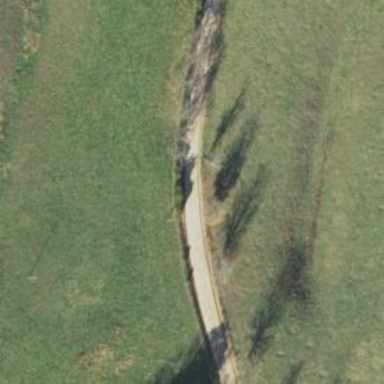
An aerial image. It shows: Unclassified road.